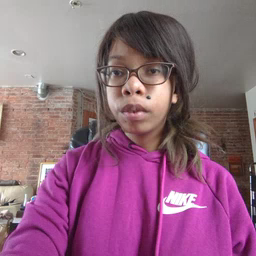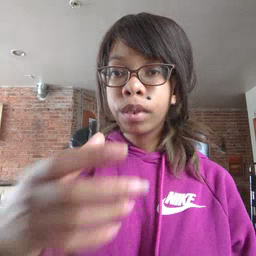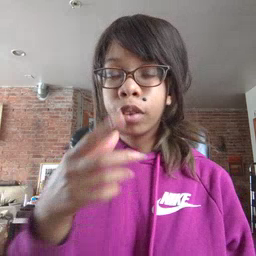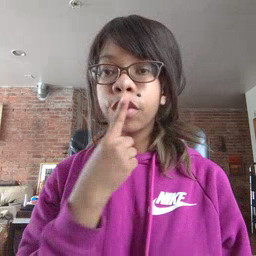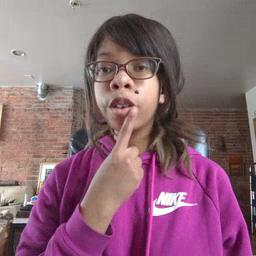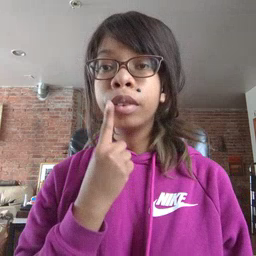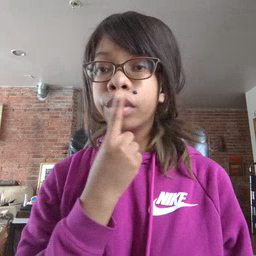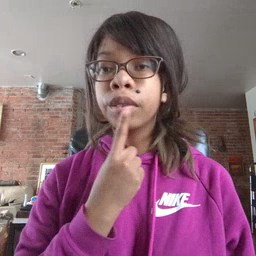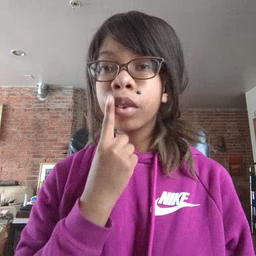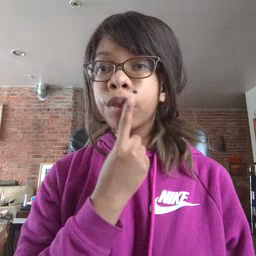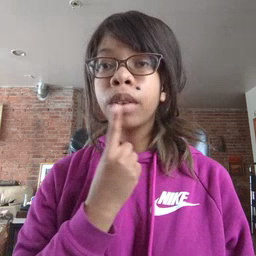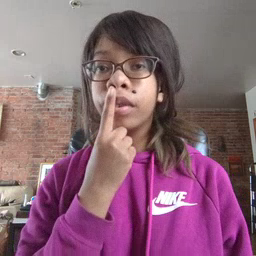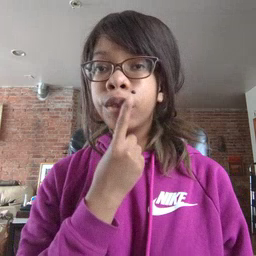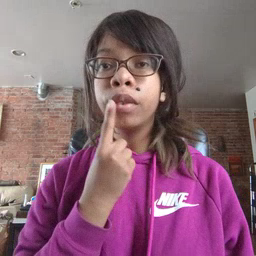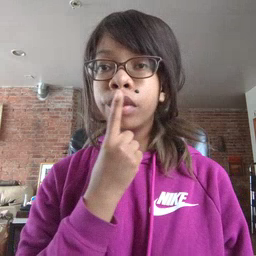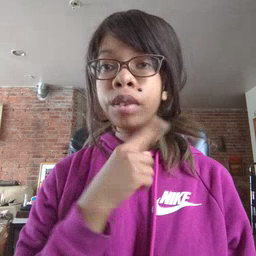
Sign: mouth